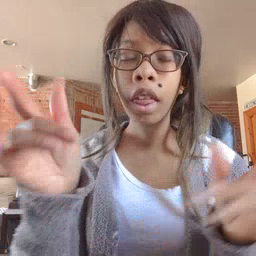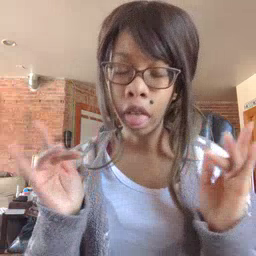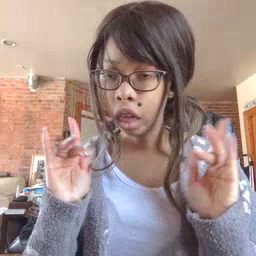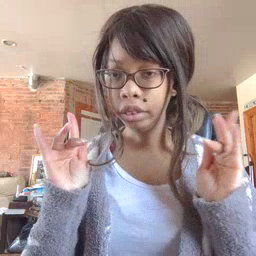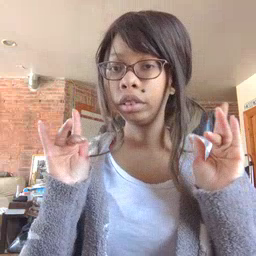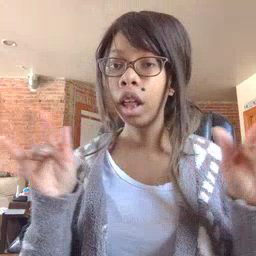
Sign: yucky